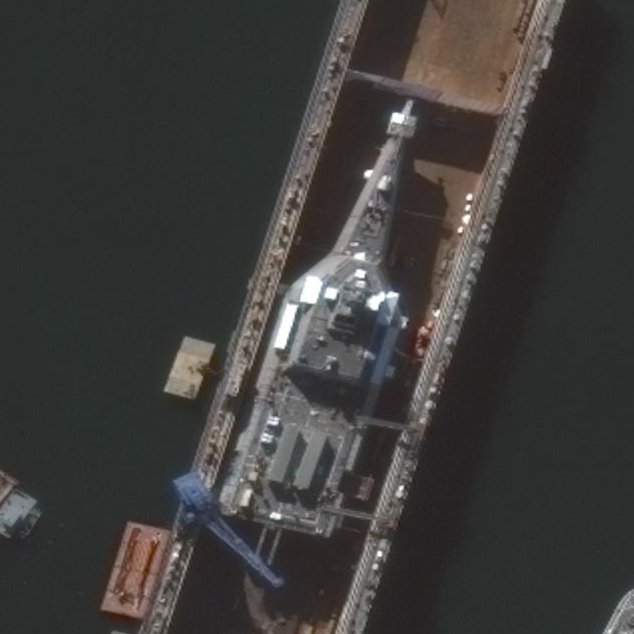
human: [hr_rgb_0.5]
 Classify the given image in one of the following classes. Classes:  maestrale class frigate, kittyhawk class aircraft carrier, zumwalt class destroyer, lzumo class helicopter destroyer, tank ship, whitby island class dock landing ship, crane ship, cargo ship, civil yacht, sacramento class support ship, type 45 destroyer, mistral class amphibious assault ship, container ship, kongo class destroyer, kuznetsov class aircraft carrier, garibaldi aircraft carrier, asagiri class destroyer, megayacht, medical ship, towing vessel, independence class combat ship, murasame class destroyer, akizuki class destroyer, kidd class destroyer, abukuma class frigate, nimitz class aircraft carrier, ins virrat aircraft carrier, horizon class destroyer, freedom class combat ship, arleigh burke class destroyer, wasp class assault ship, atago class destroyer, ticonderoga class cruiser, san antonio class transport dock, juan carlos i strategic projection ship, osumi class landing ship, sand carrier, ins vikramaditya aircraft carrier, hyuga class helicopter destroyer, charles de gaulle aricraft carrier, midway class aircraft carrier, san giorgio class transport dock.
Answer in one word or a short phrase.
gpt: Independence class combat ship